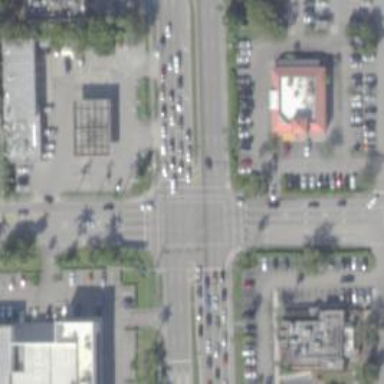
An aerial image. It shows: Uncontrolled road crossing with line markings.